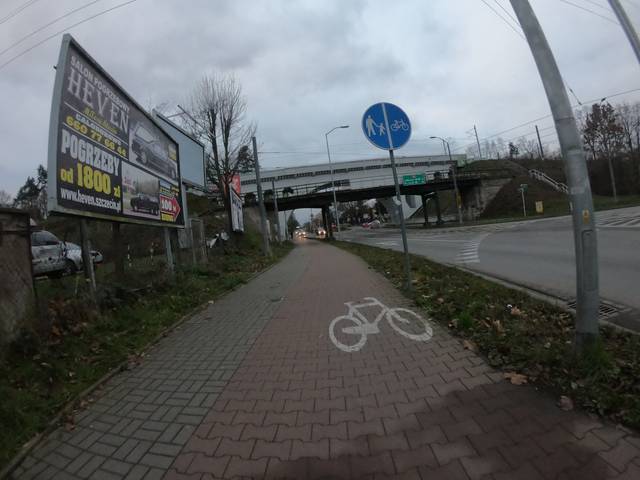
Region: Germany
Coordinates: 53.421, 14.528